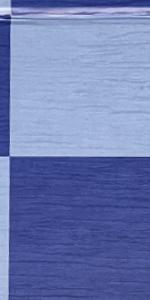
Label: Empty